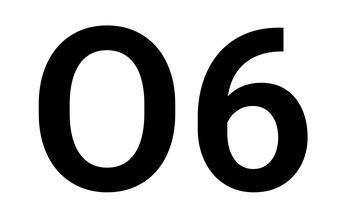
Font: Roboto_SemiBold